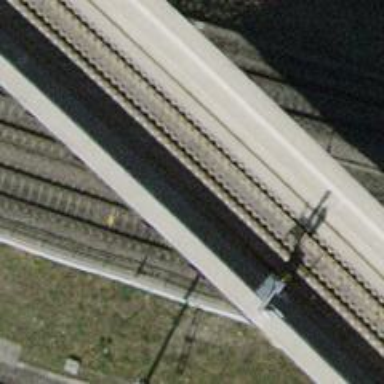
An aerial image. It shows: Single-track electrified railway with contact line.